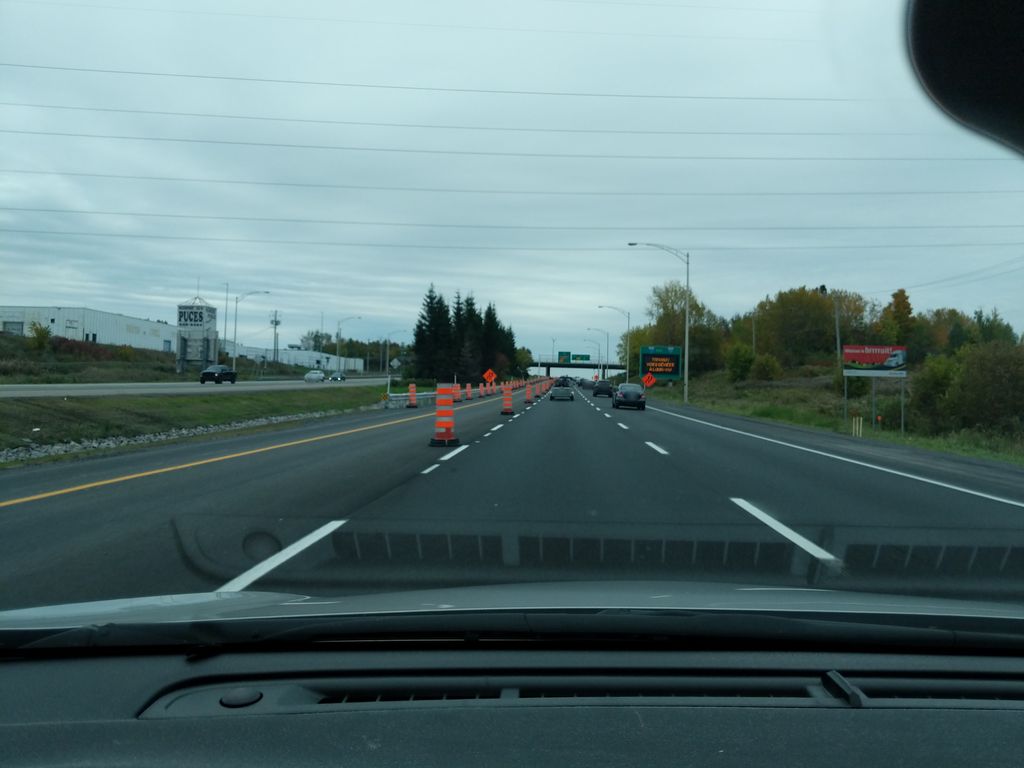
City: quebec_city